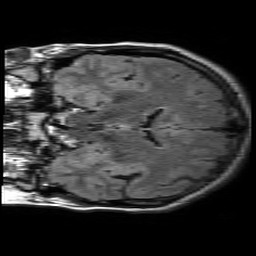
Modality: FLAIR
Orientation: coronal
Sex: male
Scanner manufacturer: philips
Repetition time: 11 s
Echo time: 0.125 s